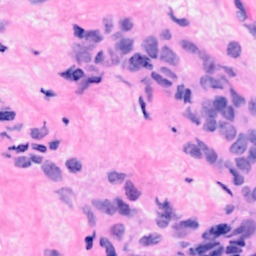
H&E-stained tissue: Breast